Question: I am generating a PDF using ReportLab, on Google App Engine.
I can draw images in the PDF, but I cannot get a mask to be applied.
Here's my code for drawing a simple green-masked circle (and the circle):
'''
# Draw a circle mask over the profile image
path = os.path.abspath(os.path.join('pdf_profile_mask.jpg'))
c.drawImage(path, 62, 62, 126, 126, mask=[0,255,200,255,0,255])
'''

It didn't work, so I tried masking ALL colors (I would expect nothing to get drawn):
'''
c.drawImage(path, 62, 62, 126, 126, mask=[0,255,0,255,0,255])
'''
But that didn't work either - the image was solid.
ReportLab doesn't support images out of the box on AppEngine - but the <URL> are minor and I don't think they should affect this.
Does anyone have any experience with this?
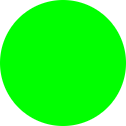
Answer: It wouldn't work for me either with a JPG image. Converting it to PNG did the trick.